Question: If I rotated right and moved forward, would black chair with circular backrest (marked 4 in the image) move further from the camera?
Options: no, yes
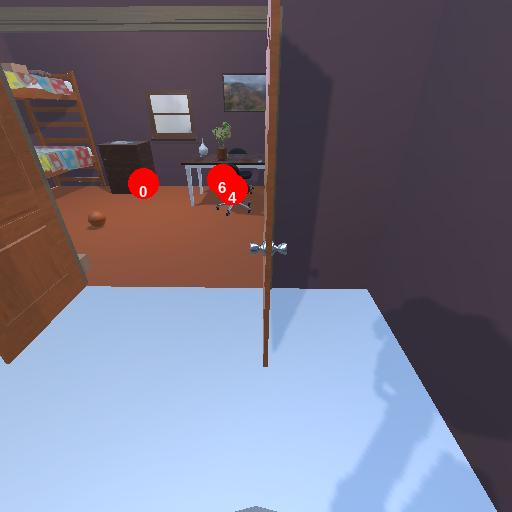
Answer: no